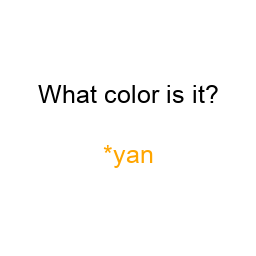
Color: orange
Color name shown: cyan
Background color: white
Question text color: black